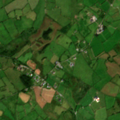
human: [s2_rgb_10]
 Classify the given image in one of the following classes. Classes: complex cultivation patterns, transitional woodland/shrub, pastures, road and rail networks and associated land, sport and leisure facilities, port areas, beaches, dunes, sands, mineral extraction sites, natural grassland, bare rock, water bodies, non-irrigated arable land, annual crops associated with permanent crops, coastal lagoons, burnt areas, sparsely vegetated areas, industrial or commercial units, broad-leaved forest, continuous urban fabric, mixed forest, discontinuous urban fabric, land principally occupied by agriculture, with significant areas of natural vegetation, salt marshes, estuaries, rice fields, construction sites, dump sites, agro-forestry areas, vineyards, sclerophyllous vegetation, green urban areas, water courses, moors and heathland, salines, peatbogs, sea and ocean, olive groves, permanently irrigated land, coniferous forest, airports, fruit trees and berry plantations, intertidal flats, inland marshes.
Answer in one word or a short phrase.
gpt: pastures